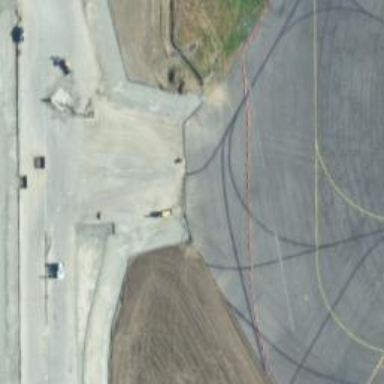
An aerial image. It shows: View of taxiway at the airport.